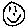
Label: smiley face